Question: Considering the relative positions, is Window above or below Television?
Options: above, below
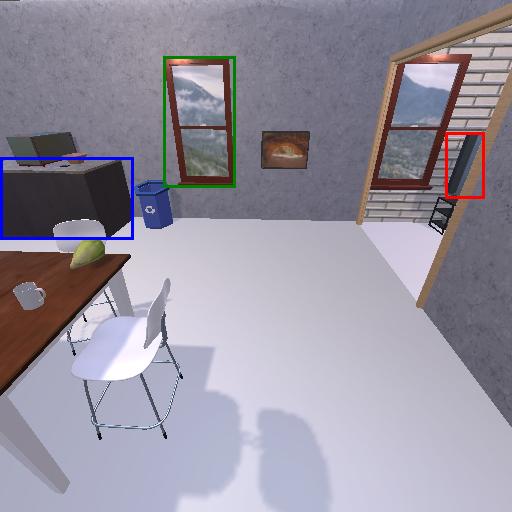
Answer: above